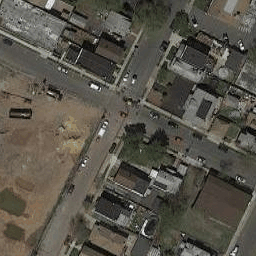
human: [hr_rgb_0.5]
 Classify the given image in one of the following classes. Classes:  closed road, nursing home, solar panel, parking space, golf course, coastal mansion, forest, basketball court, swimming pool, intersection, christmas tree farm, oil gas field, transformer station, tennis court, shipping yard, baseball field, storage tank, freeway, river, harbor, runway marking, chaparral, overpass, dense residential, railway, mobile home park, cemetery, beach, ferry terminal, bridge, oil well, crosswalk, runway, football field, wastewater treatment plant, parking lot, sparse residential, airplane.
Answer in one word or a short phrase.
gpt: intersection